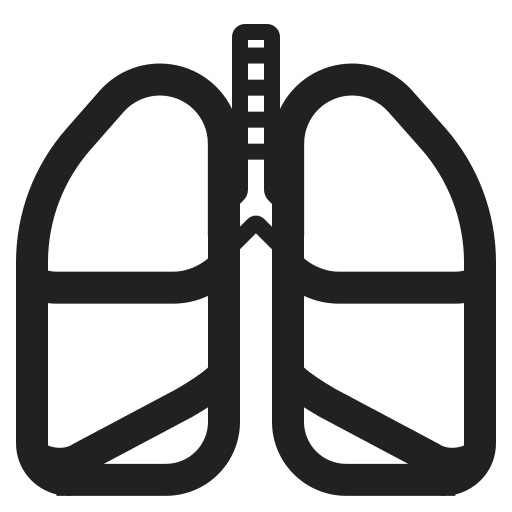
lungs high contrast